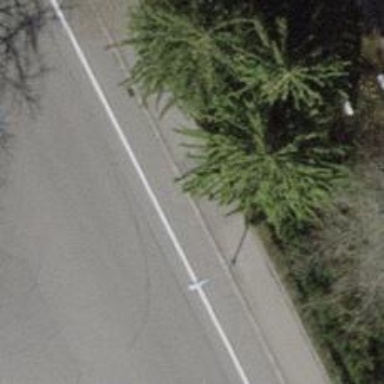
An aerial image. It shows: Asphalt sidewalk along the footway.